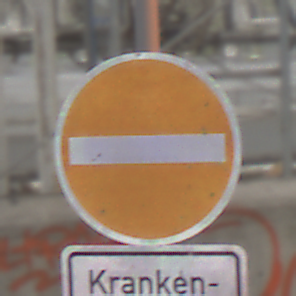
Verkehrszeichen: VerbotDerEinfahrt
Zusatzzeichen unten: BesondereFahrzeugeUndTransportgueter4
Umgebung: Roofed, Special
Tageszeit: Midday
Wetter: Overcast
Licht: Natural
Jahreszeit: NotSpecified
Kontrast: LowContrast